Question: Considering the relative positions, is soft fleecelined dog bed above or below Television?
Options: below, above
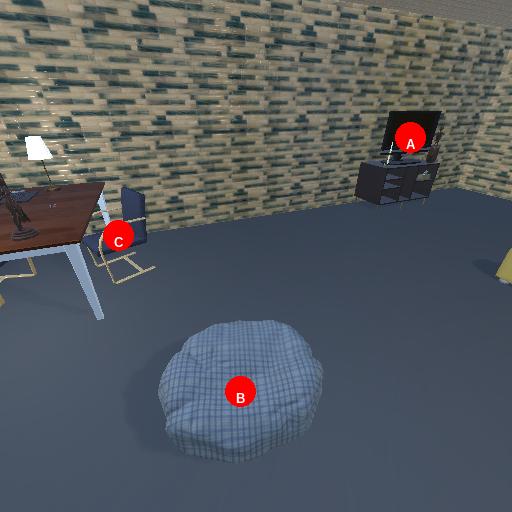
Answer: below